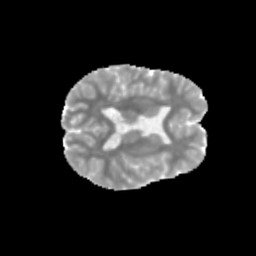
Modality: MD
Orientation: axial
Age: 11
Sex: female
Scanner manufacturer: siemens
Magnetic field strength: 3 T
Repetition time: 3.8 s
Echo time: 0.07 s